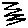
Label: zigzag